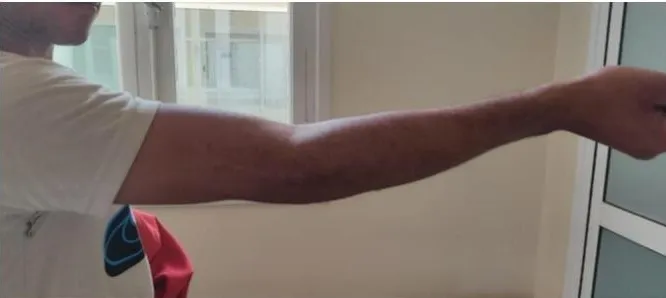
Extension at -10 /flexion 140. measured 4 months after surgery.
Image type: medical_photograph (skin_photograph)